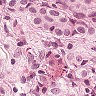
Metastatic tissue present: yes